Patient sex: M
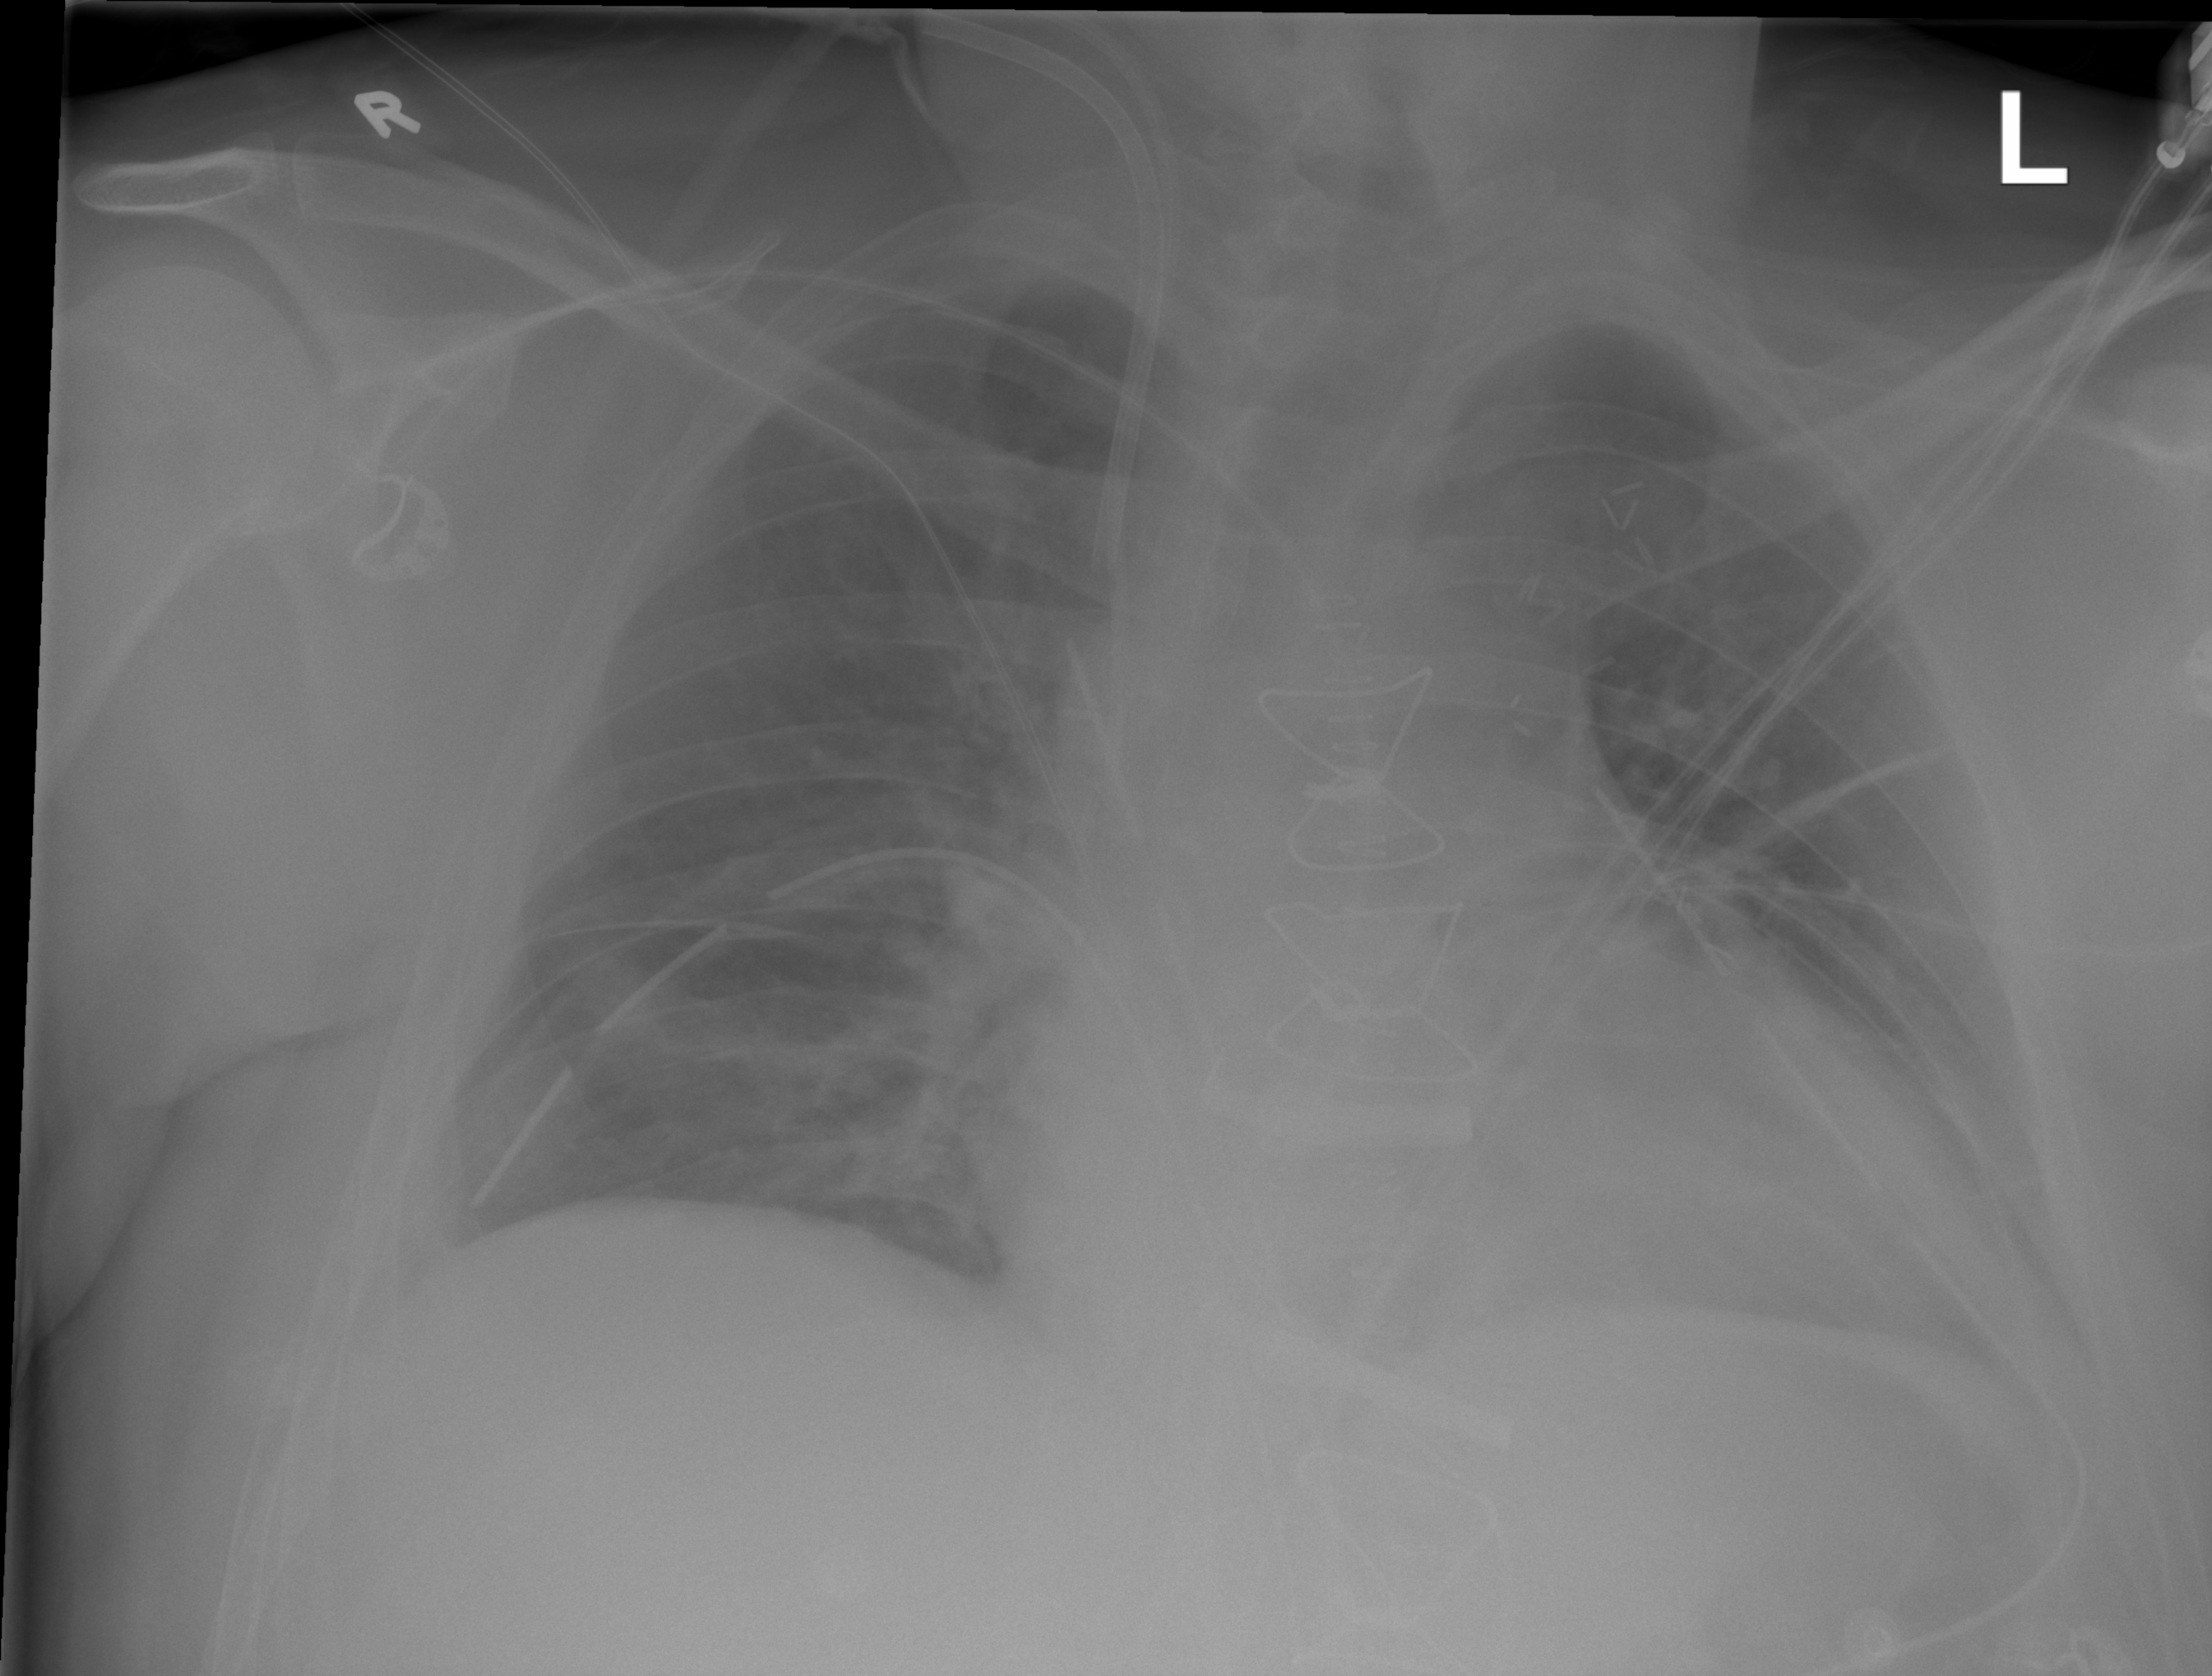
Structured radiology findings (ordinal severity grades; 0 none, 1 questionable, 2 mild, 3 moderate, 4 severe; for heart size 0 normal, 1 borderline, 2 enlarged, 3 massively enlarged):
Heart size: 0
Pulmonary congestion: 0
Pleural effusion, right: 0
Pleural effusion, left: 0
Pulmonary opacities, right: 0
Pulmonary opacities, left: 0
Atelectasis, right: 0
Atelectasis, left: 2